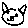
Label: cat